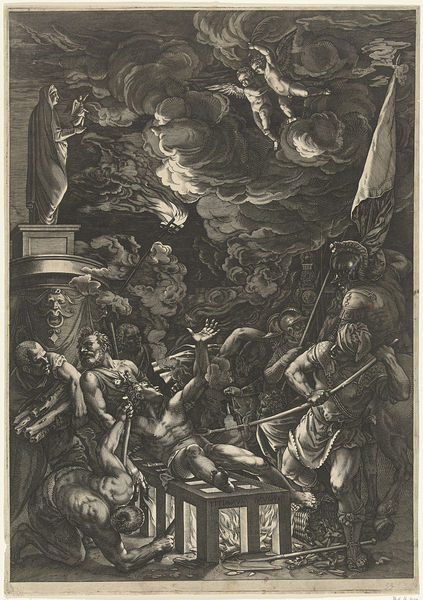
Titel: De marteling van de H. Laurentius
Künstler: Cornelis Cort
Standort: Amsterdam
Institution: Rijksmuseum
Schlagwörter: fight, men, people, religious, soldier, soldiers, swords, white, black, dark, grey, old, painting, table, woman, print, wood, smoke, angel, angels, cloud, clouds, fighting, gods, greek, heaven, hell, man, naked, nude, roman, sky, peasant, tower, death, helmet, night, drawing, paper, black and white, etching, battle, beard, fly, martyr, saint, sculpture, statue, wings, rope, storm, virgin, flag, scene, mythological, jesus, art, box, engraving, thunder, medieval, religion, war, fire, god, gowns, rust, burning, flames, humans, christian, mary, clothing, stick, standing, bow, violence, goddesses, cage, turban, witch, hurt, pain, slave, suffering, romans, blood, fork, sticks, brazier, warriors, grill, stab, torture, demon, muscels, punishment, martyrdom, religous, persecution, mercy, ropes, ray, sacrafice, doom, poke, pyre, babys, torturing, showel, bq, lawrence, greyg, jesus?, sflag, lorenzo, virginmary